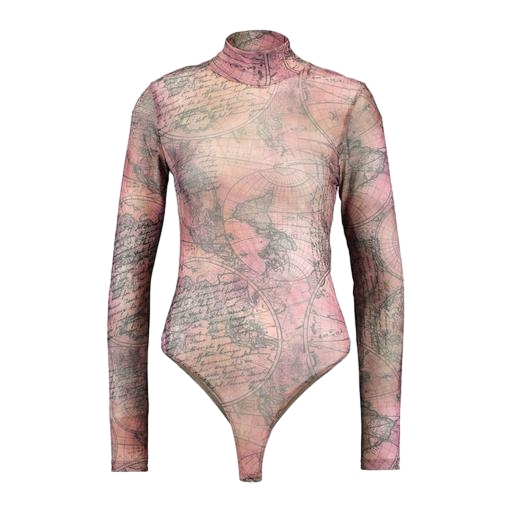
multicolor bodysuit, multicolor sheer longsleeved shirt, multicolor luisa rash vest, white background